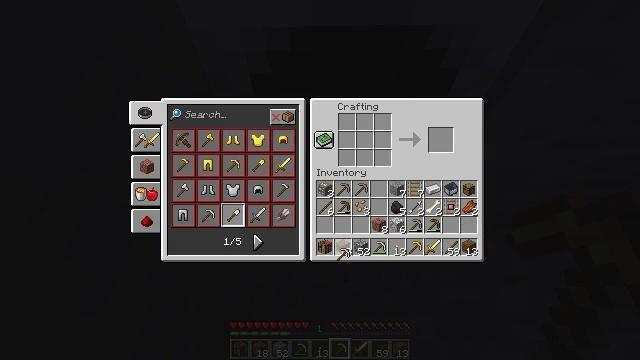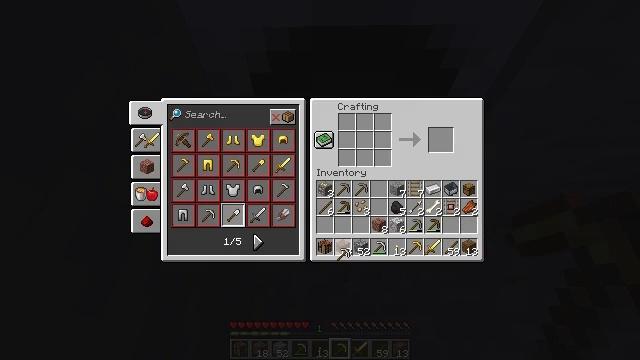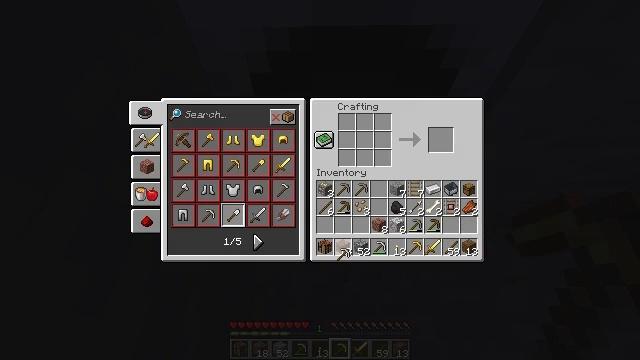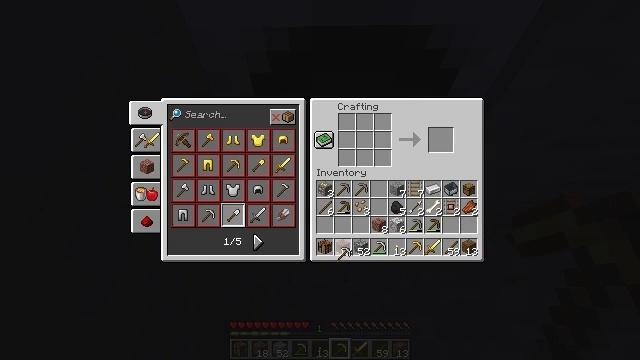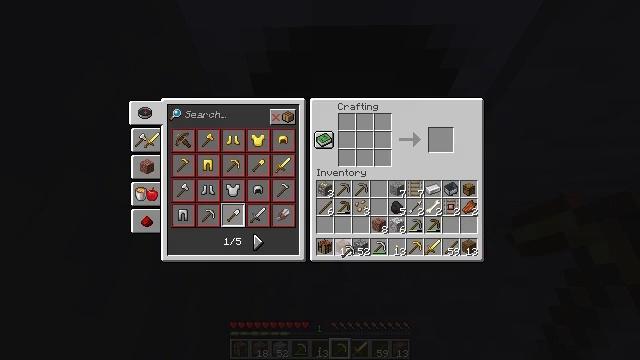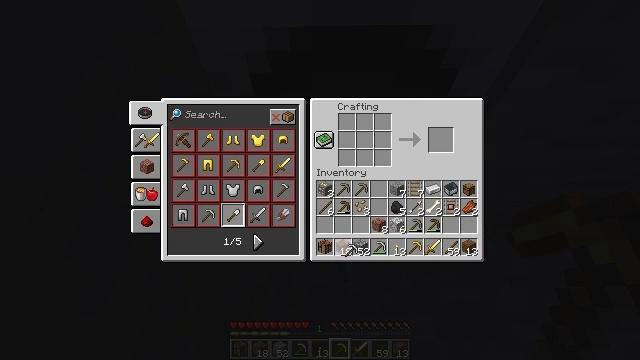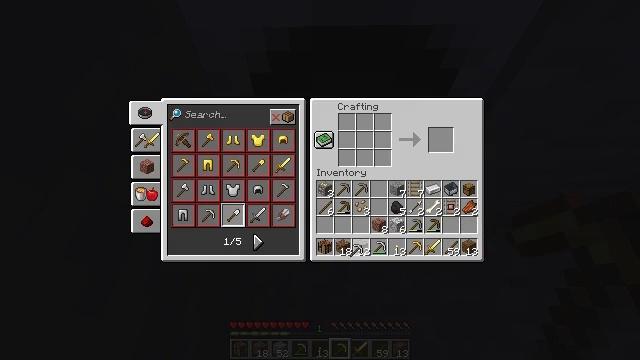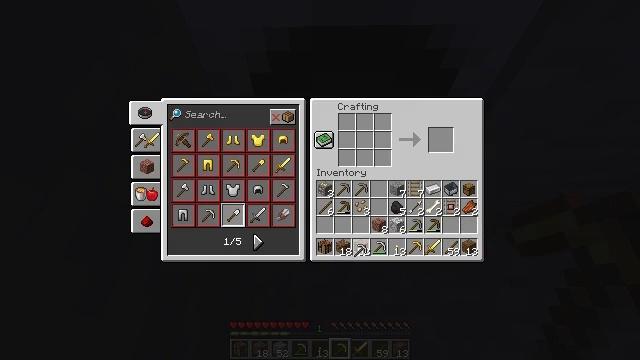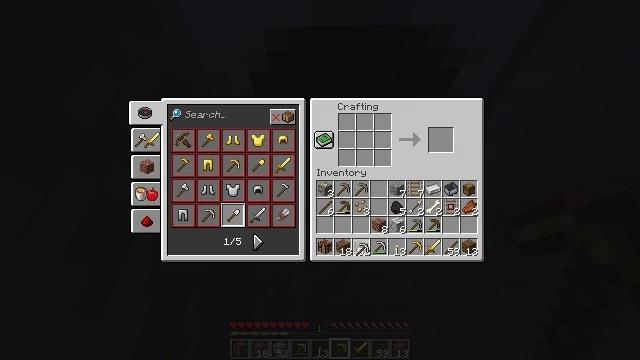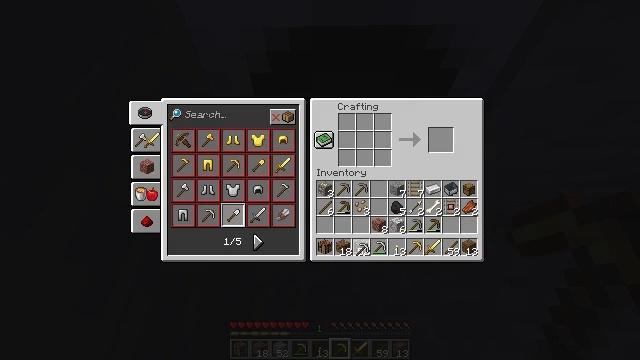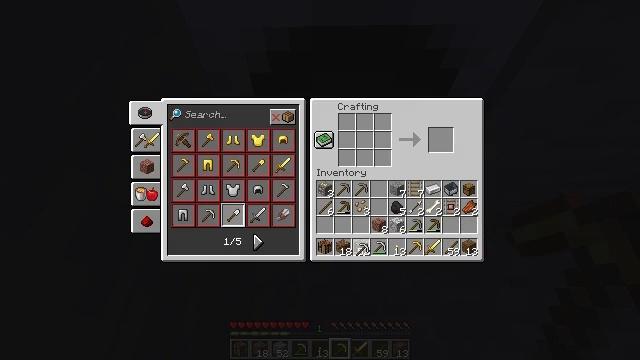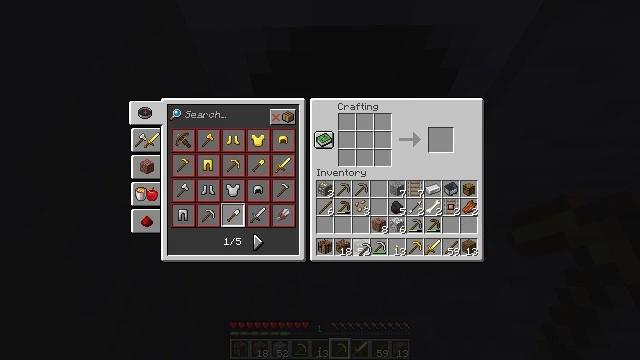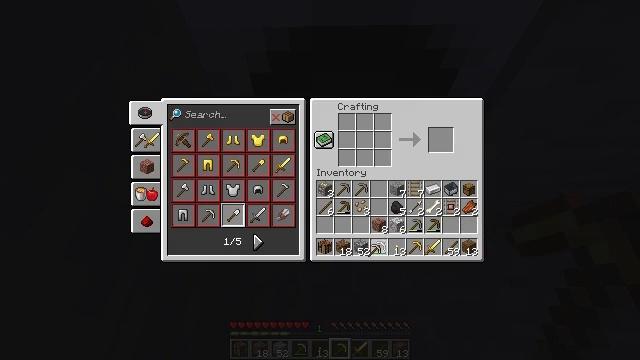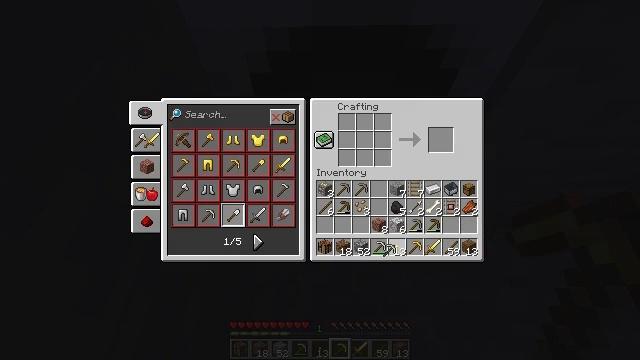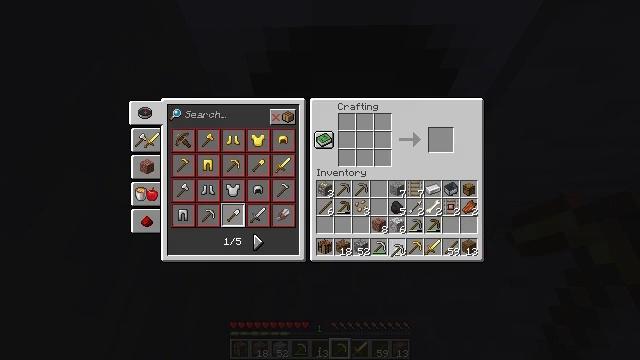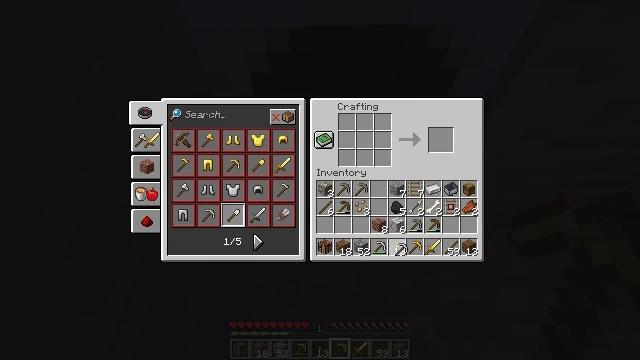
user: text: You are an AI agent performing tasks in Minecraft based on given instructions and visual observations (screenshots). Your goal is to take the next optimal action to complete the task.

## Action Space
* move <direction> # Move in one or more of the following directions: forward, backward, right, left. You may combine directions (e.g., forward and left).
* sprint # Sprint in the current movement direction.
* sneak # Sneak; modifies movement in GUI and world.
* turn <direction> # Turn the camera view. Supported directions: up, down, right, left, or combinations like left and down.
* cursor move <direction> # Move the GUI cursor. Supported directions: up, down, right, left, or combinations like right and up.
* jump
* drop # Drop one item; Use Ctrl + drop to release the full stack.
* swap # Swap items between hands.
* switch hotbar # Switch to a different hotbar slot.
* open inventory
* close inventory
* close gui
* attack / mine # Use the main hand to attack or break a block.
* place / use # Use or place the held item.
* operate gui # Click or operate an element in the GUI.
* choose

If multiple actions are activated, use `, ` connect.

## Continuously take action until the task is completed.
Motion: motion action
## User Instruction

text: Smash the furnace to retrieve it.
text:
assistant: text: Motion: no_op
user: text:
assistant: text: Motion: no_op
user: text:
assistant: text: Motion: no_op
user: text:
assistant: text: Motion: no_op
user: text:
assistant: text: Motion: no_op
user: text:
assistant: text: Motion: no_op
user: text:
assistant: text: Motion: no_op
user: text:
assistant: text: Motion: no_op
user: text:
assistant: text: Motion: no_op
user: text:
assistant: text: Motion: no_op
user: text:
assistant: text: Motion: no_op
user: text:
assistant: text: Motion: cursor move right
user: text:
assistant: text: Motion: cursor move right
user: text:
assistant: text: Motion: cursor move right
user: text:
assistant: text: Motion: no_op
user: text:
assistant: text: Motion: no_op
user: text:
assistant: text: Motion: cursor move right
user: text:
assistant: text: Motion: no_op
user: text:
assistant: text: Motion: no_op
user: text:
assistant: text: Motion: no_op
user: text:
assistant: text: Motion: no_op
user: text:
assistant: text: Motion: no_op
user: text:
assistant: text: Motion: no_op
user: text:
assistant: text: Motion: no_op
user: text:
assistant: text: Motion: no_op
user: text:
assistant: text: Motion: no_op
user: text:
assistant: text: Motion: no_op
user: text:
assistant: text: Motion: no_op
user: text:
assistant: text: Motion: no_op
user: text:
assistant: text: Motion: no_op